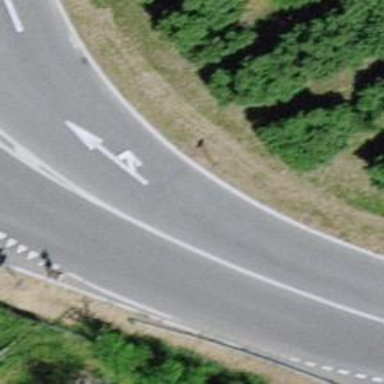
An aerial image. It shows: Tertiary road.